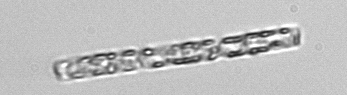
Label: Dactyliosolen_fragilissimus